Question: I need to send an email whenever the admin add a comment to a user.
I am using active admin 0.4.3

How can I get this event and send email. When I post a comment, In my console I can see the following actions performed
'''
Started POST "/admin/comments"
Redirected to http://localhost:3000/admin/comments/182
Started GET "/admin/comments/182"
Started GET "/admin/accounts/227"
'''
I dont know how to access these functions. Please help.
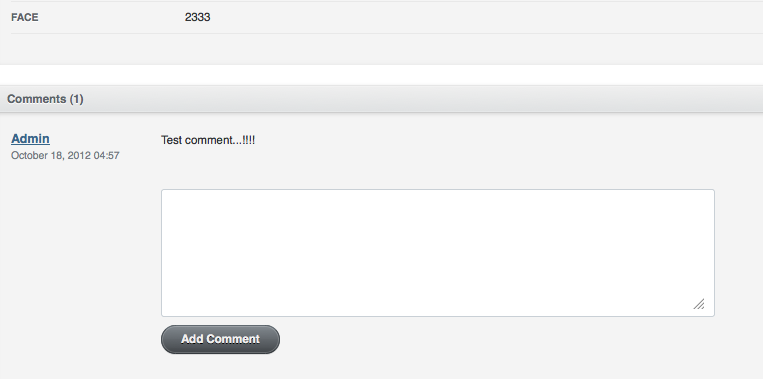
Answer: I got it working by adding this code into your config/initializers/...
'''
module ActiveAdmin
class Comment < ActiveRecord::Base
after_create :send_email
def send_email
AdminMailer.comment_created(self.id).deliver
end
end
end
'''
Please mind that you have to write the AdminMailer and that we only pass the id because our mailer uses redis to send the mail asynchronous. If you don't have this you can pass the object.
I tried to overwrite the create action of the 'Admin::CommentsController' in the same way but it didn't work. It would be much nicer to have this in the controller because sending an email is more a business of the controller than of the model. Any ideas how to do this?
...ok...commented on an <URL> which adresses the same question and got some good answers...